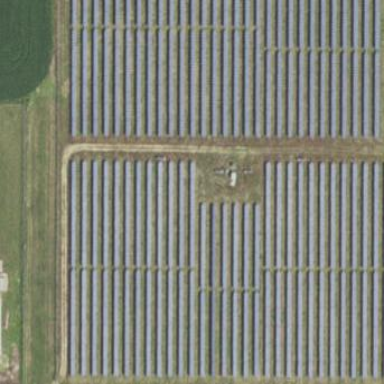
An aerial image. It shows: Industrial area with solar power plant using photovoltaic panels.